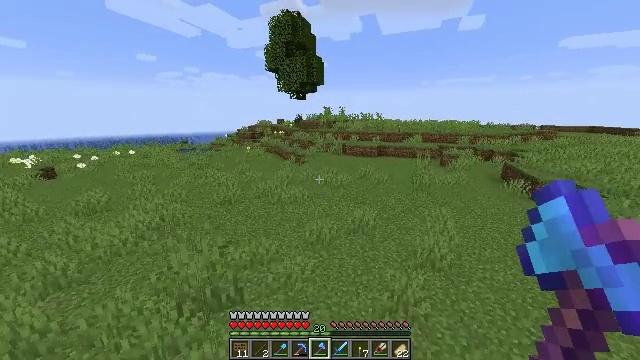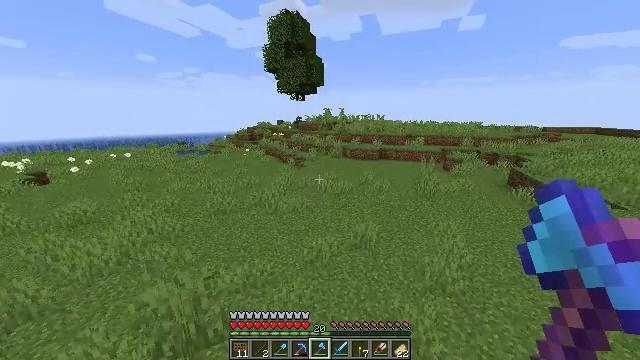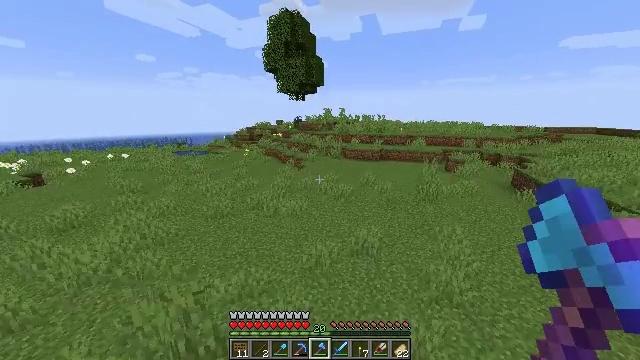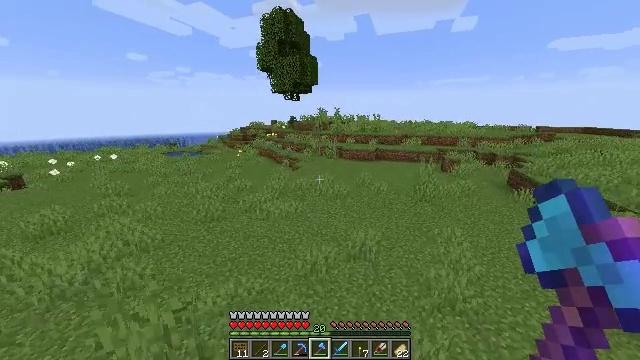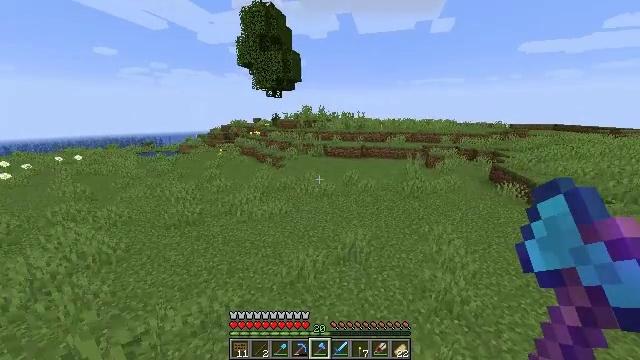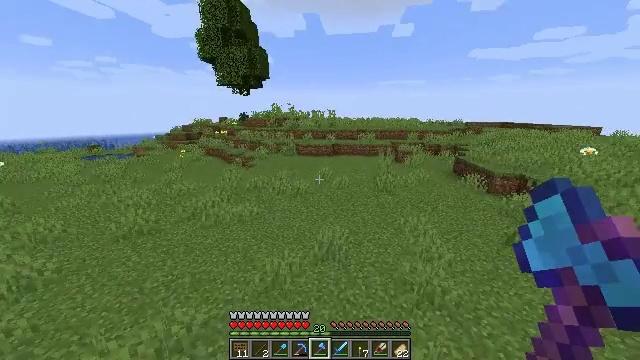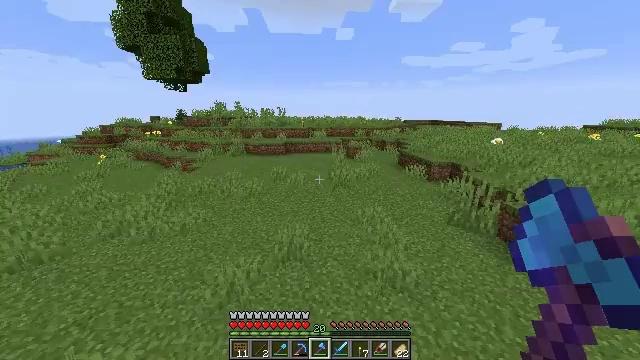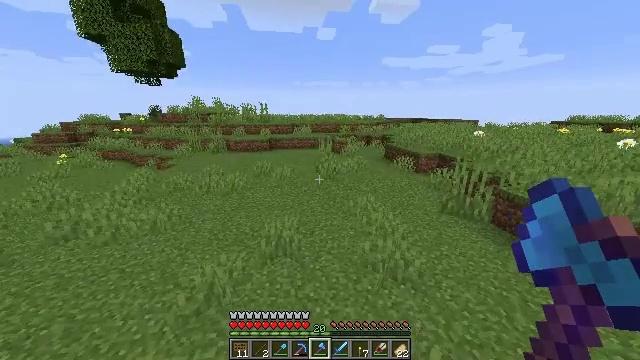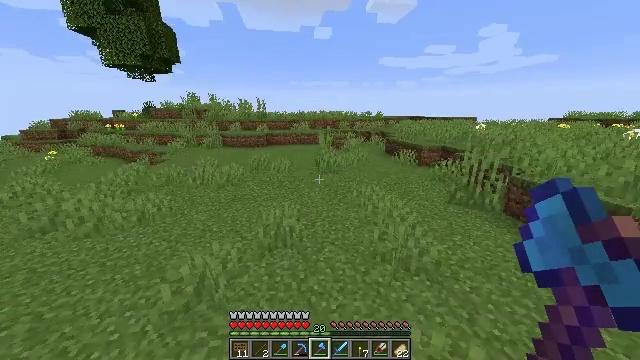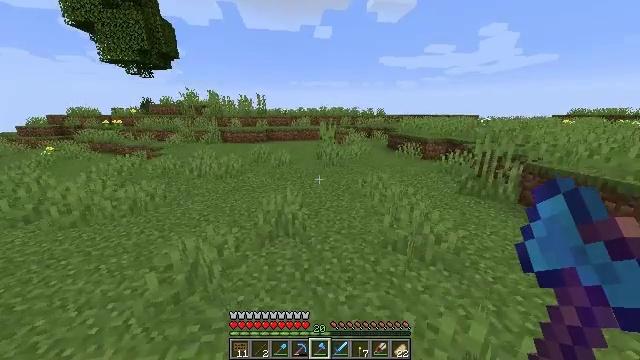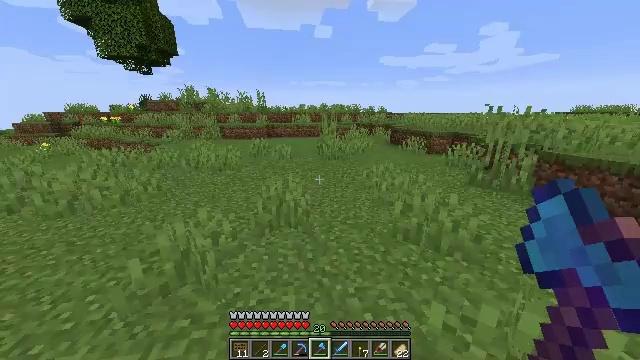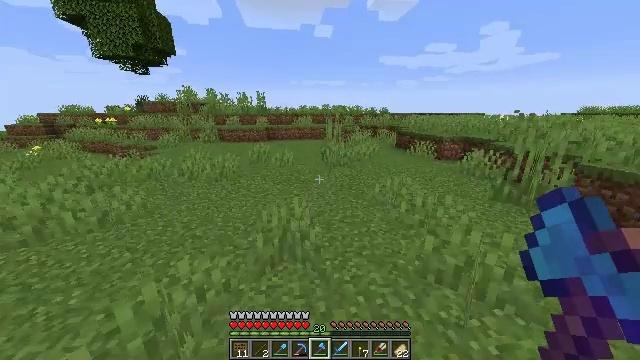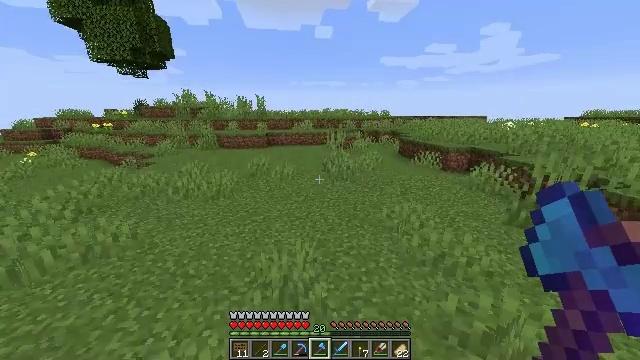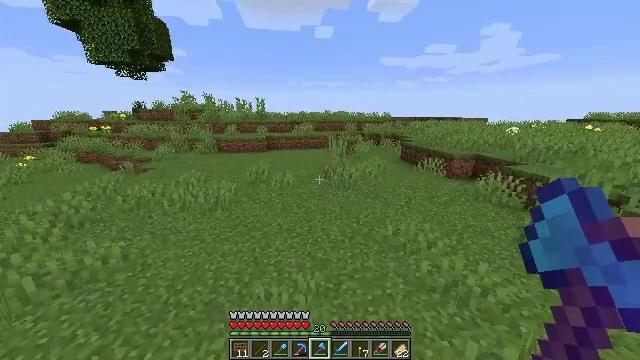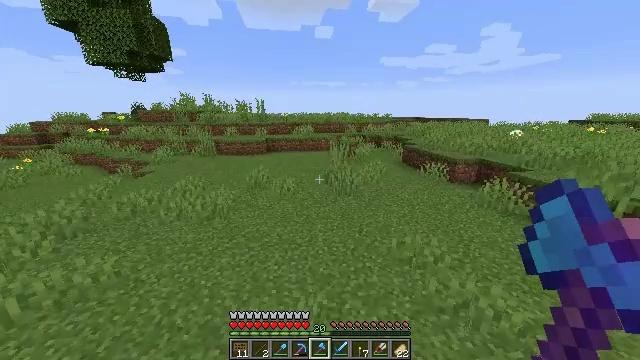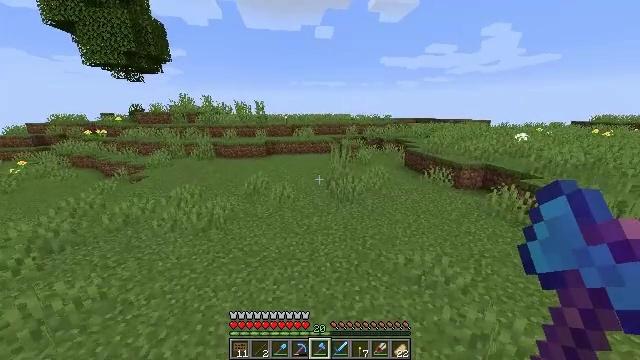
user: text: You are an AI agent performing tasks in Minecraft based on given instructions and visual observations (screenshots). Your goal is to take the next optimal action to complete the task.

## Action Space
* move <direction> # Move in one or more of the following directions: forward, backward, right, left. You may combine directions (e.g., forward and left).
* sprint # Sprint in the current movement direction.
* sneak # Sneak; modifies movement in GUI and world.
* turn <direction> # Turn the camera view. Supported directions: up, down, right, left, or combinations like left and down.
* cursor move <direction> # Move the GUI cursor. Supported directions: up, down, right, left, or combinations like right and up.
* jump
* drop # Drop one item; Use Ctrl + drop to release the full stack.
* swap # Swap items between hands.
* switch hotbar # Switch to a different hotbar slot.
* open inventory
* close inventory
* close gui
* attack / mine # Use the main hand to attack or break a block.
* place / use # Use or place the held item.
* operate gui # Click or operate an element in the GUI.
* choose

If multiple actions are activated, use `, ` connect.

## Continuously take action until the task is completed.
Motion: motion action
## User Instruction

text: Break the torch to collect it.
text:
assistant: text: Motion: move forward, jump
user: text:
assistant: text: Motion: move forward, jump
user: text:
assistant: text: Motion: move forward, turn right, jump
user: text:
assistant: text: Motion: move forward, turn right, jump
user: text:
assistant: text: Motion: move forward, turn right, jump
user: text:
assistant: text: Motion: move forward, turn right, jump
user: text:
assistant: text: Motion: move forward, turn right, jump
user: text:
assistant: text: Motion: move forward, sprint, jump
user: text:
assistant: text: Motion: move forward, sprint, jump
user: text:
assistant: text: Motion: move forward, sprint, jump
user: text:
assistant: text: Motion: move forward, sprint, jump
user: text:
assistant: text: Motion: move forward, jump
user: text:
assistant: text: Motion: move forward, jump
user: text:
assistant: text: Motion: move forward, jump
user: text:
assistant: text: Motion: move forward, jump
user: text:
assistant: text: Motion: move forward, jump
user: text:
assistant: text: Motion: move forward, turn left, jump
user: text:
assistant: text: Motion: move forward, turn left, jump
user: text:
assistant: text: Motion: move forward, turn left, jump
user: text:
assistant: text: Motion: move forward, turn left, jump
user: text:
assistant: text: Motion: move forward, turn left, jump
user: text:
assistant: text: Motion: move forward, sprint, turn left, jump
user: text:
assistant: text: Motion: move forward, sprint, jump
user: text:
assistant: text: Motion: move forward, sprint, jump
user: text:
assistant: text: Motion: move forward, sprint, jump
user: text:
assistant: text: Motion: move forward, jump
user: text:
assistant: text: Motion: move forward, jump
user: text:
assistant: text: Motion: move forward, jump
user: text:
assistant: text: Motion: move forward, jump
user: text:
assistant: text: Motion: move forward, jump